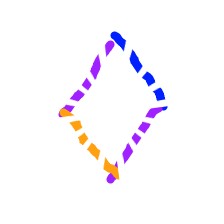
Shape: rhombus